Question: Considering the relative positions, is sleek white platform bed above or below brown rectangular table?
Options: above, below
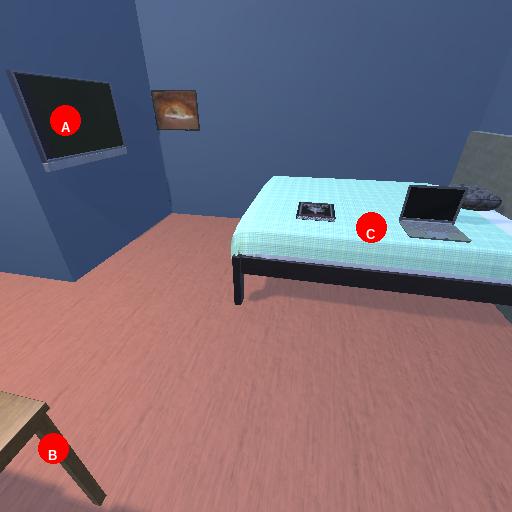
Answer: above